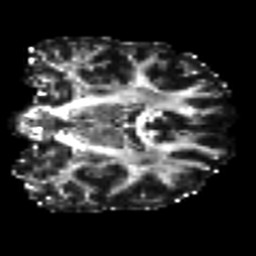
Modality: FA
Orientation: coronal
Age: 23
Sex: female
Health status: ill
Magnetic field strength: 3 T
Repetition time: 8.4 s
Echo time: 0.0926 s